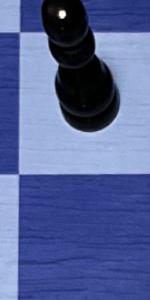
Label: Empty